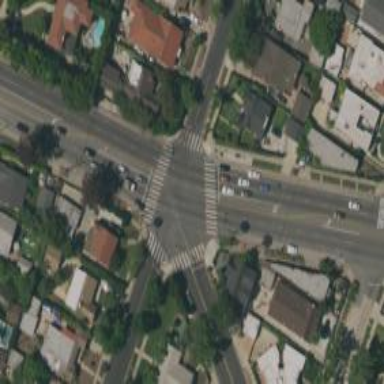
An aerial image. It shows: Crossing road.